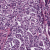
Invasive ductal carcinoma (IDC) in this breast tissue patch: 0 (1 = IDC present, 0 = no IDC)